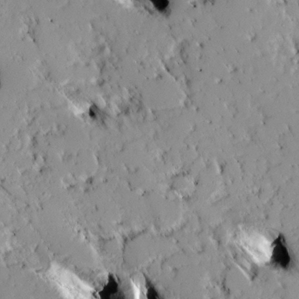
Label: non_frost